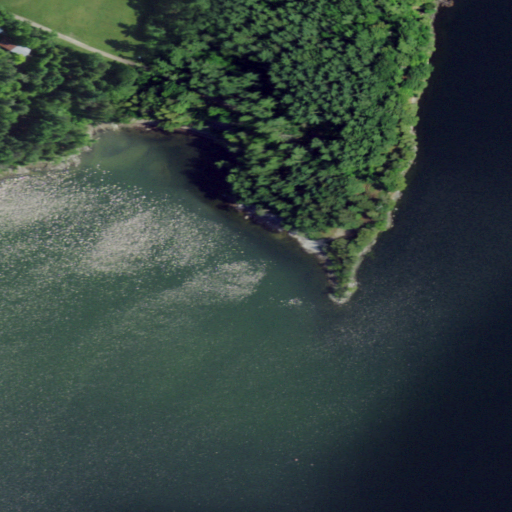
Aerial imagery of cape in New York named Moore Point containing open water, evergreen forest, pasture, low intensity development, shrub, open development, and deciduous forest